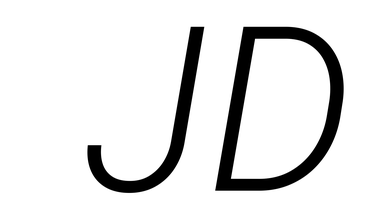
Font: Roboto-Italic_Light_Italic